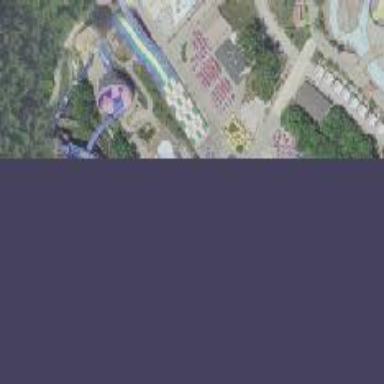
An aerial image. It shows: Water slide attraction.